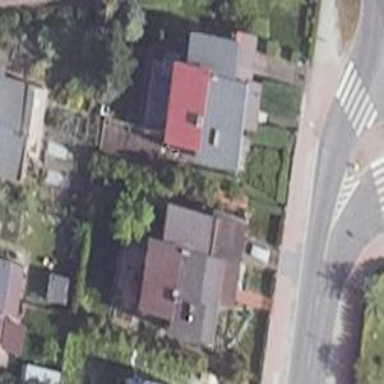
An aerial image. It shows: Residential building.